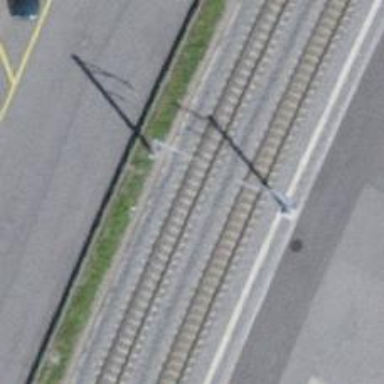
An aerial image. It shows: Narrow-gauge railway with single track. The railway is electrified with contact line.